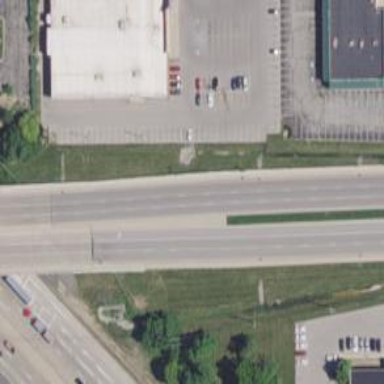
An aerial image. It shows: Embankment with asphalt surface along primary highway.